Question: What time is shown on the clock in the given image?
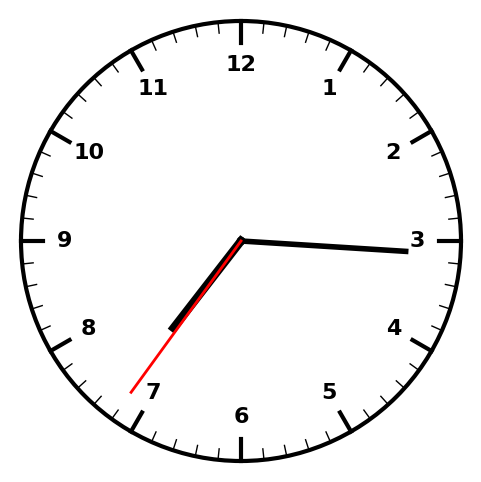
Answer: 07:15:36